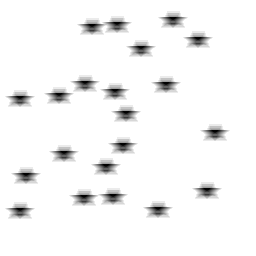
Squares: 0
Triangles: 0
Stars: 21
Total shapes: 21